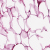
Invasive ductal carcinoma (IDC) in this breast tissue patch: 0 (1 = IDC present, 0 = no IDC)